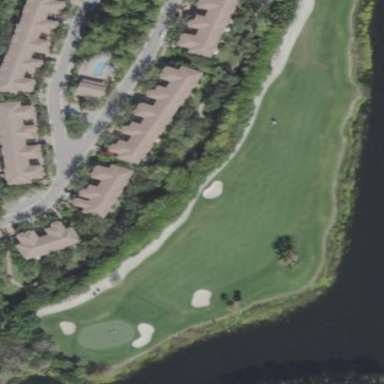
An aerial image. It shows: Water hazard on golf course. The hazard is natural water feature.